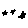
Label: star